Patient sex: M
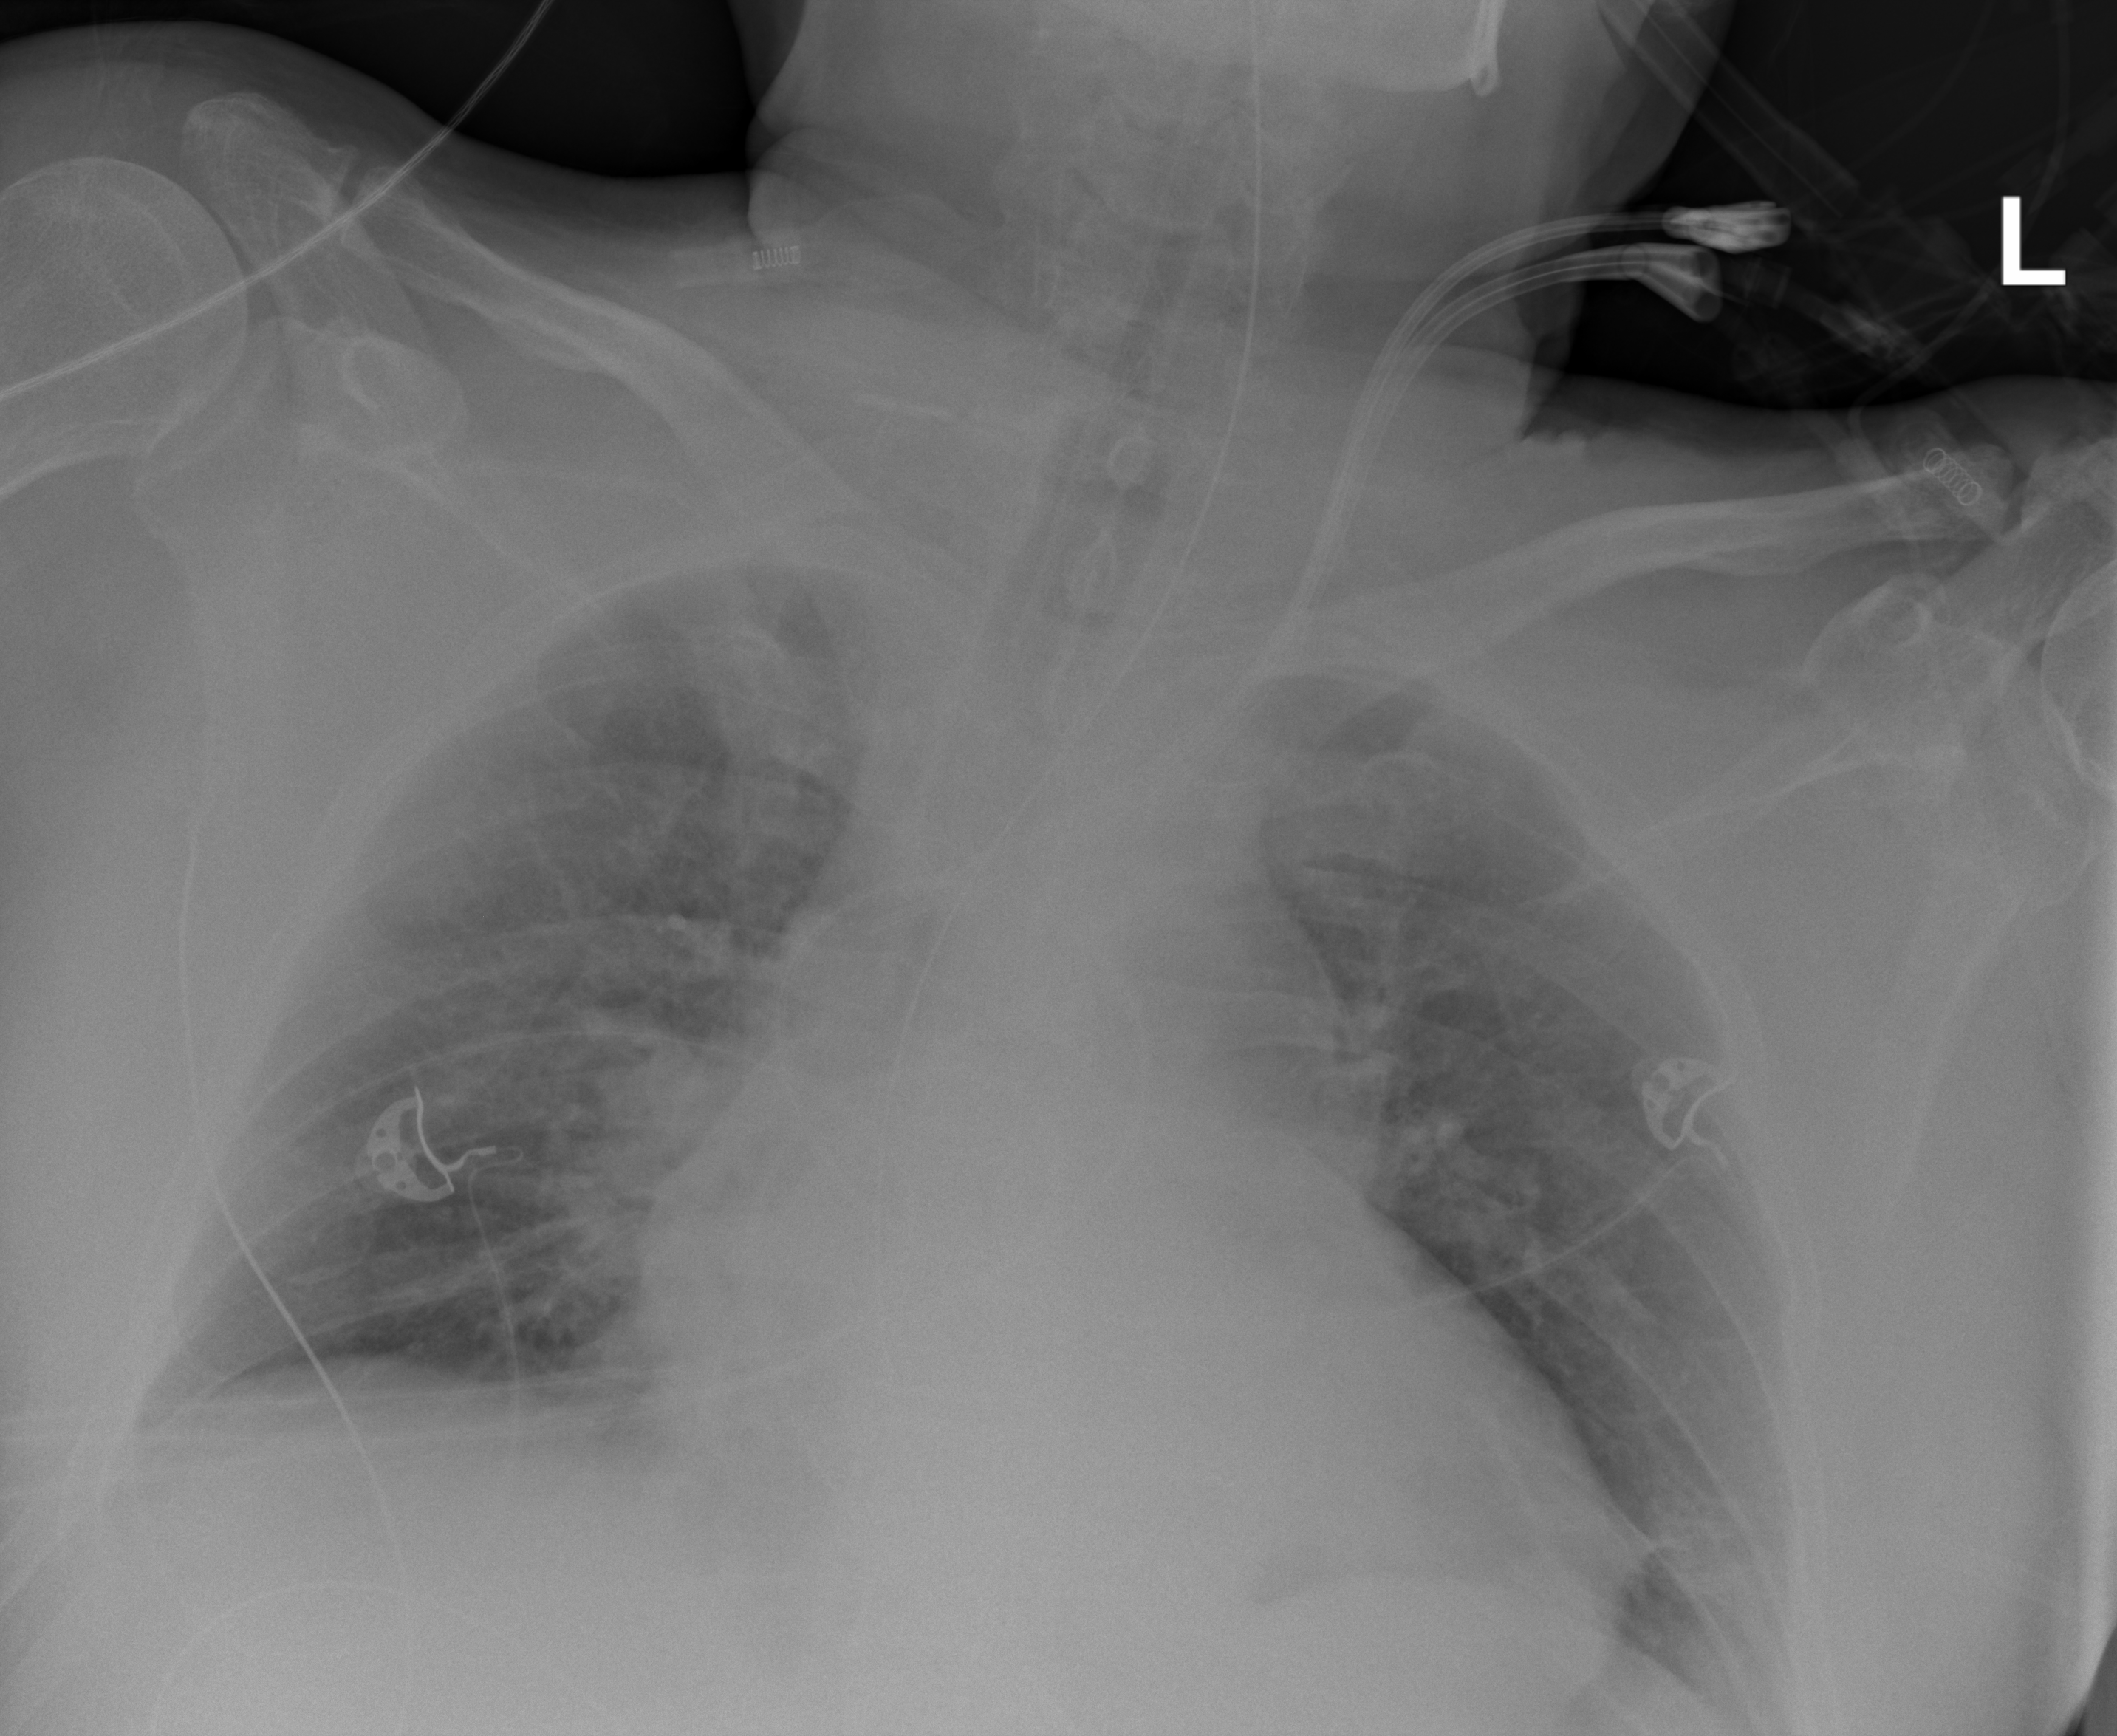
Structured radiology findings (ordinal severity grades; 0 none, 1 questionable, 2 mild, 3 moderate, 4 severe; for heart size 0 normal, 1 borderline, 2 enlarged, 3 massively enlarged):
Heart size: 2
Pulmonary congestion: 2
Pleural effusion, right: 0
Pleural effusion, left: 2
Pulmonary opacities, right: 2
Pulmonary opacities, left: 0
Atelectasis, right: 2
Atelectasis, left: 2